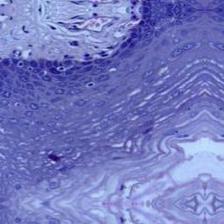
Diagnosis: Normal